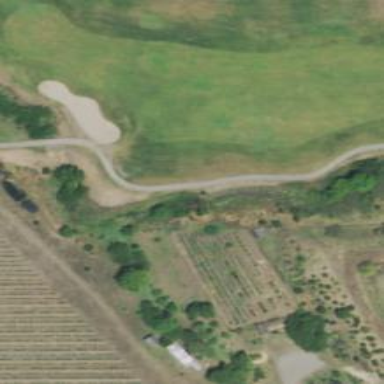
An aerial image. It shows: Footway resembling golf path at the Eagle Vines Golf Course.